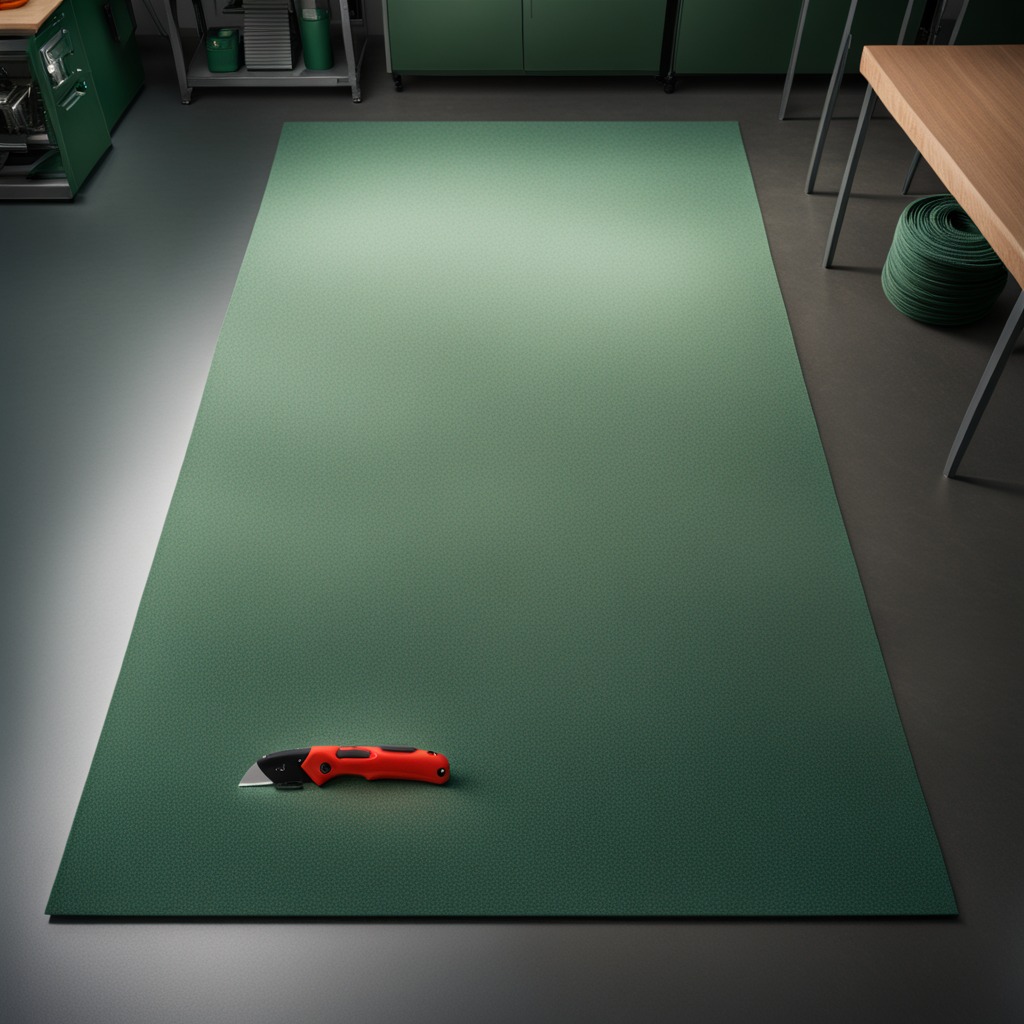
A utility knife lying on a clean granite tabletop covered with a green rubber mat inside a workshop under bright overhead lighting crisp shadows high clarity worn but beneath the mat